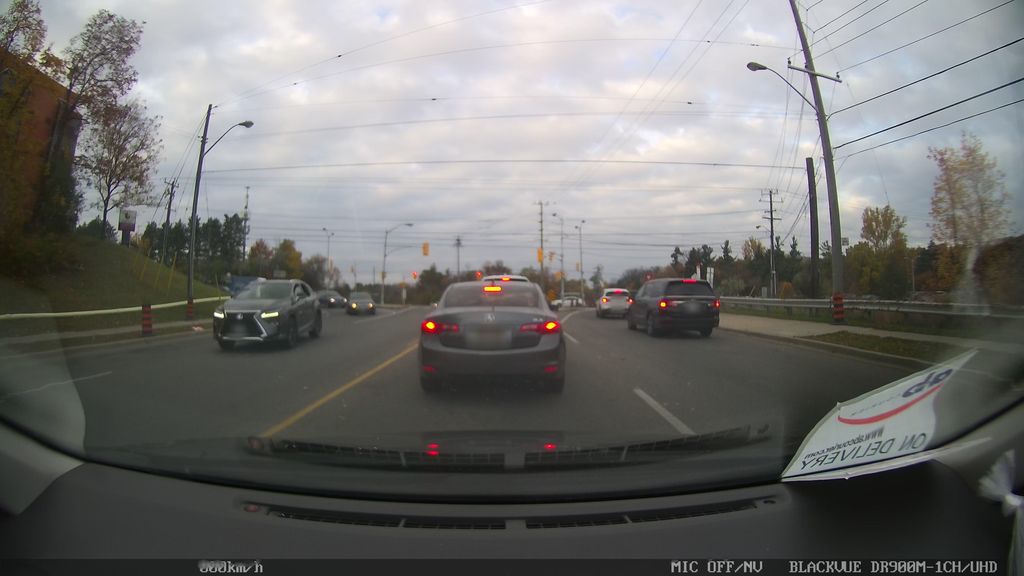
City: toronto